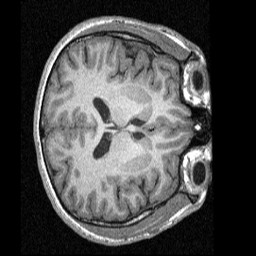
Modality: T1w
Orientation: axial
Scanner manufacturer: siemens
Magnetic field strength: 3 T
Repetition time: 1.57 s
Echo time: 0.00304 s